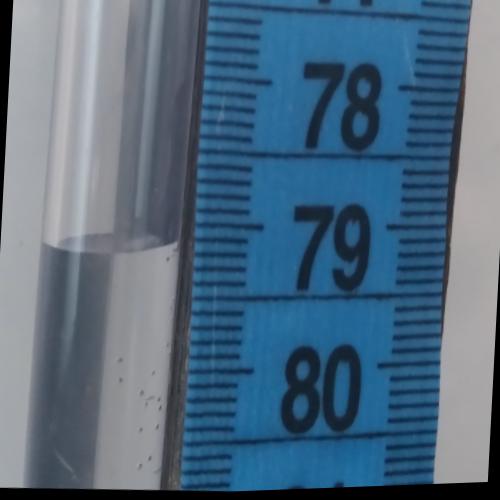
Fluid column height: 79.1 cm